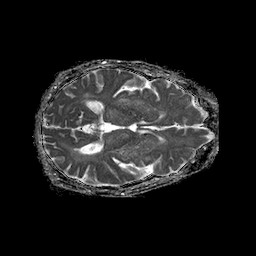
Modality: ADC
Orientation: axial
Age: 67
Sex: female
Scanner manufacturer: philips
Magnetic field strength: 1.5 T
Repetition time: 4.6 s
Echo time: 0.09059 s